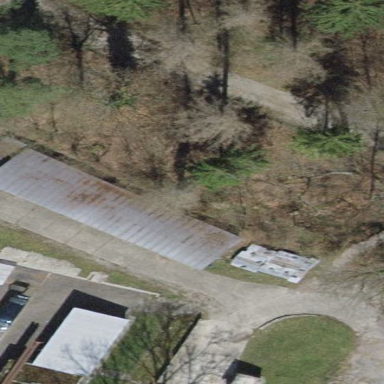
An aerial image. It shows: Shed building.